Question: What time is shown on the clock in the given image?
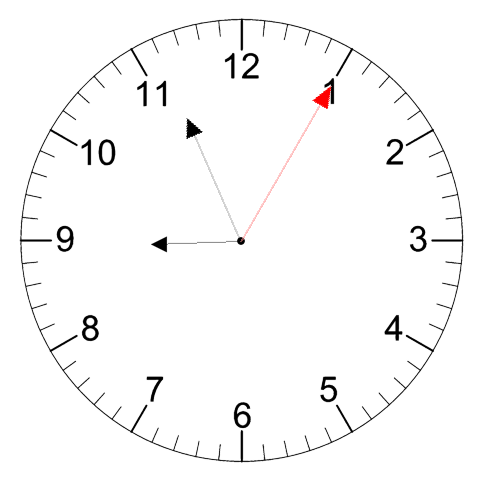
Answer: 08:56:05